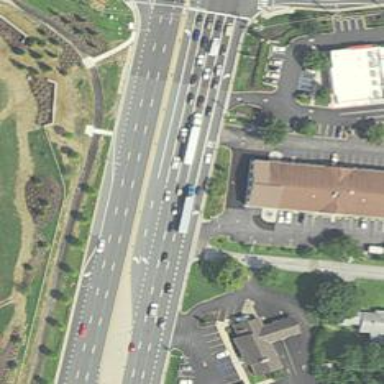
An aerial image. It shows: Trunk highway.